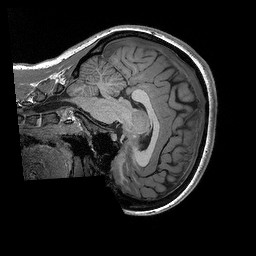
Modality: T1w
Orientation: sagittal
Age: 23
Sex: female
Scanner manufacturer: siemens
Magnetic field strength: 3 T
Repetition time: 2.3 s
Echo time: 0.00298 s